Aerial crown-view tile of a tropical tree (Barro Colorado Island, Panama), acquired 20241112:
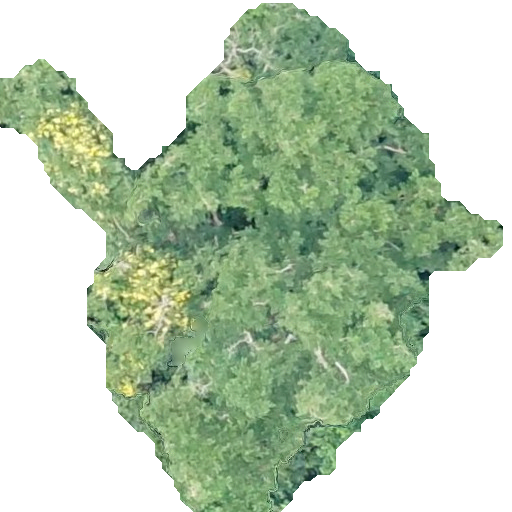
Species: Platypodium elegans
GBIF accepted scientific name: Platypodium elegans
Crown area: 215.881 m²